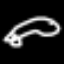
Label: frog